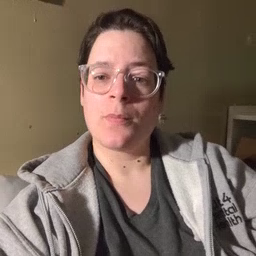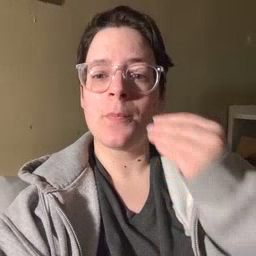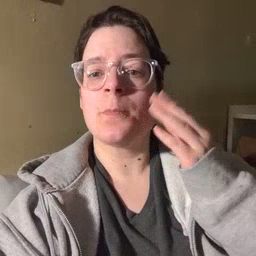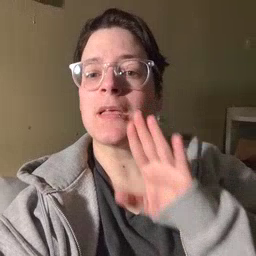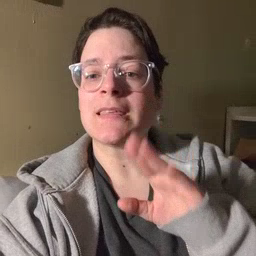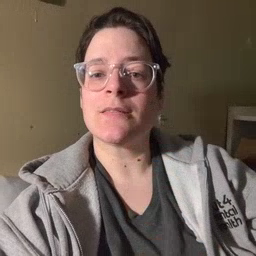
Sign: bee